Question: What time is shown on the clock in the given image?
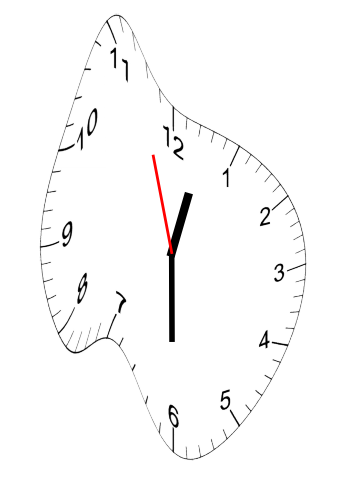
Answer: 12:29:57